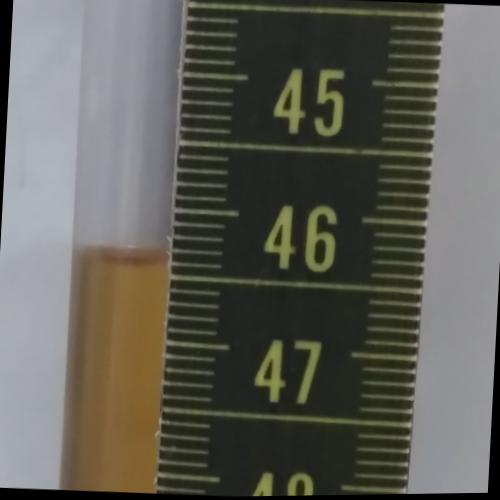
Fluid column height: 46.4 cm